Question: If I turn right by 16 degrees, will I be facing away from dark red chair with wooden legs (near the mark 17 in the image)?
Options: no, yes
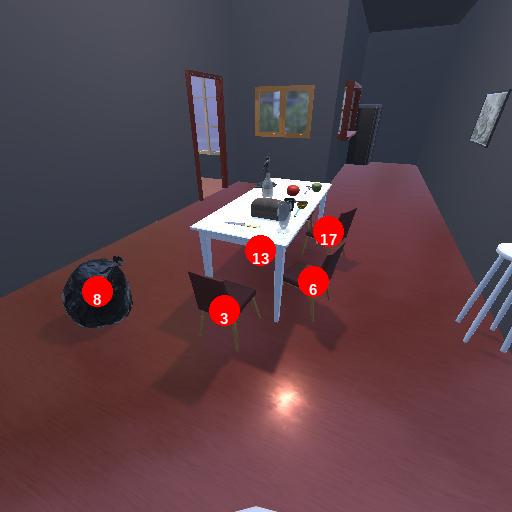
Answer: no